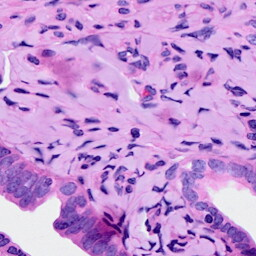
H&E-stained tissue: Ovarian